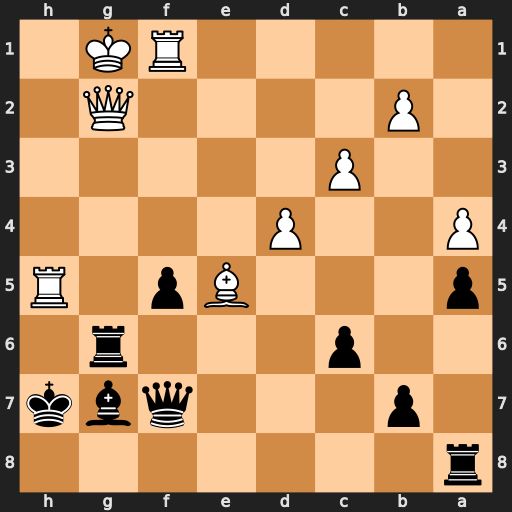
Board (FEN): r7/1p3qbk/2p3r1/p3Bp1R/P2P4/2P5/1P4Q1/5RK1
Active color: b
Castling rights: -
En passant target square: -
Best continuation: Bh6 Rhxf5 Rxg2+